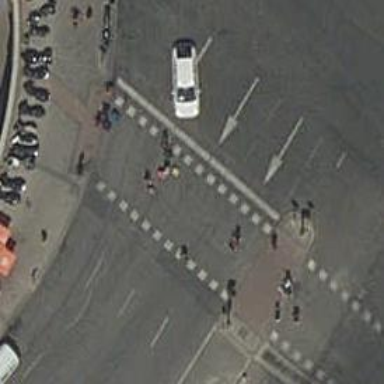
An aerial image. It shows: Zebra crossing with traffic signals. The crossing is marked by traffic lights.